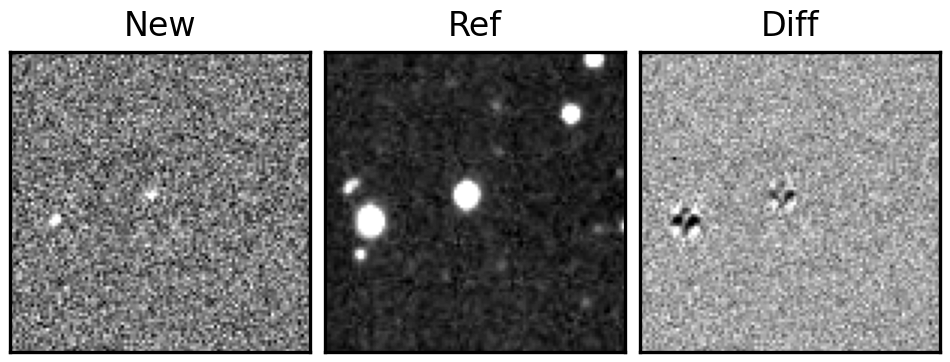
Label: bogus